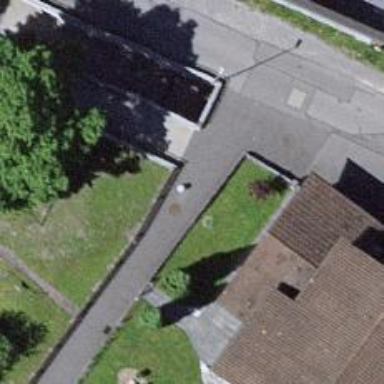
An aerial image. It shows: Bollard.